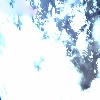
Label: sunburn